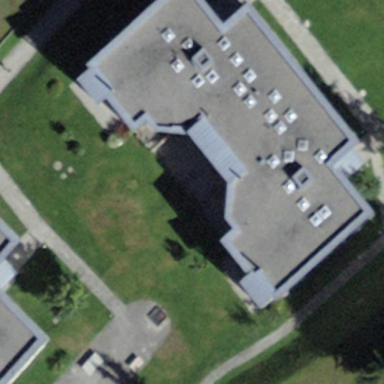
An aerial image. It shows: Building with flat roof.